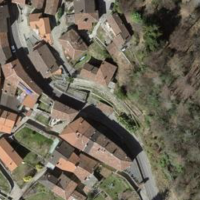
EUNIS habitat code: 55
Species observed at this site:
Erigeron karvinskianus